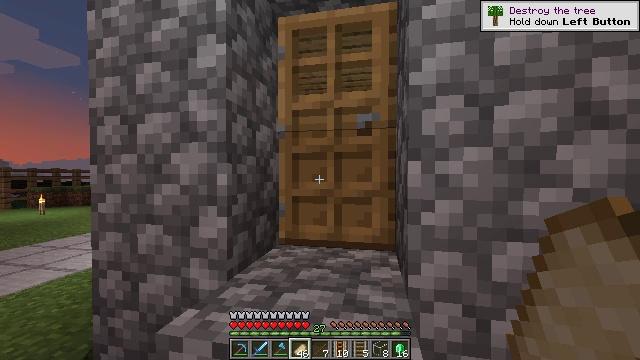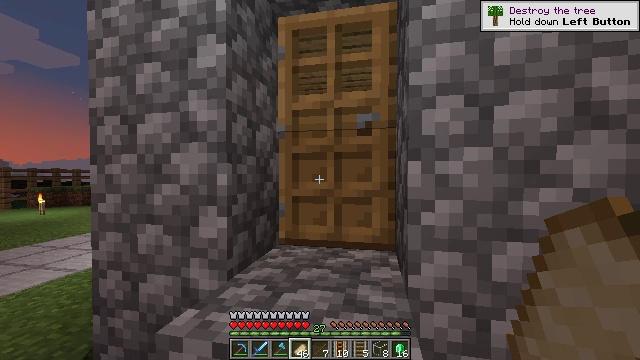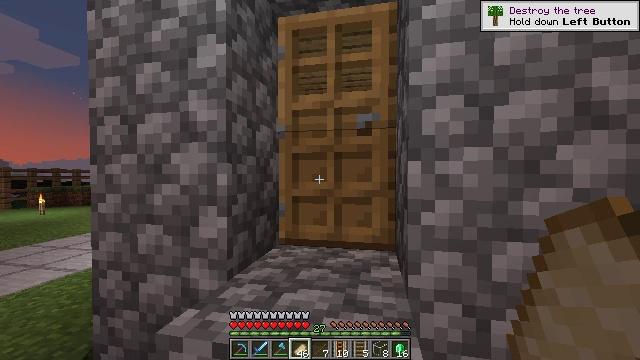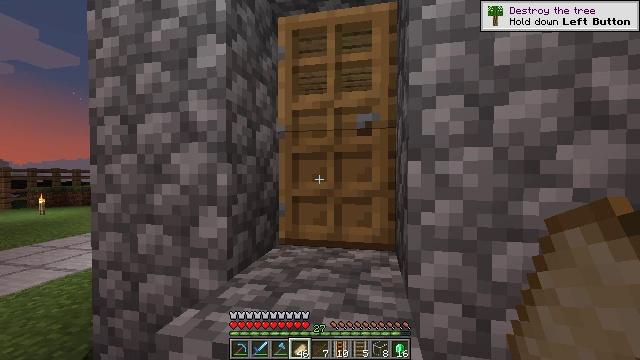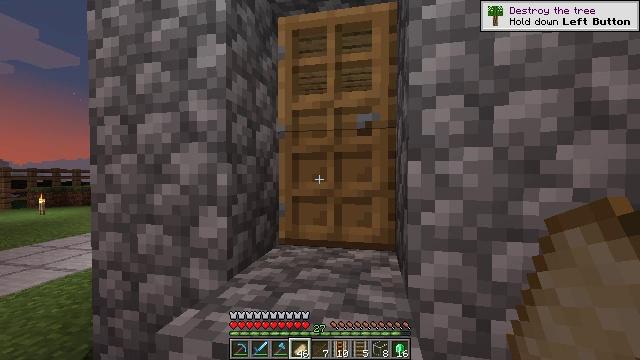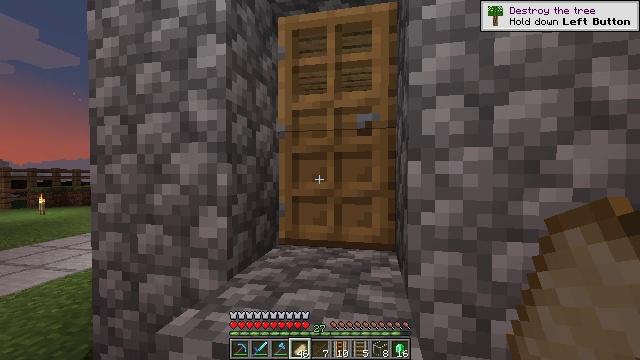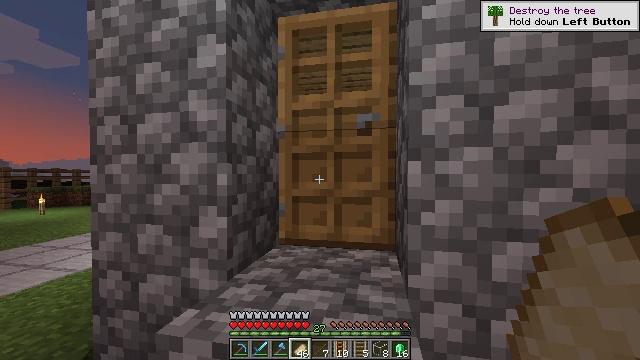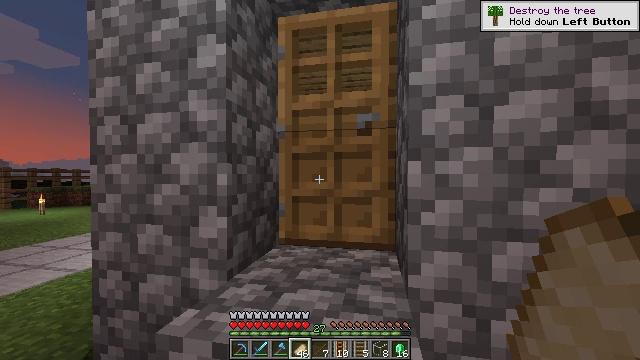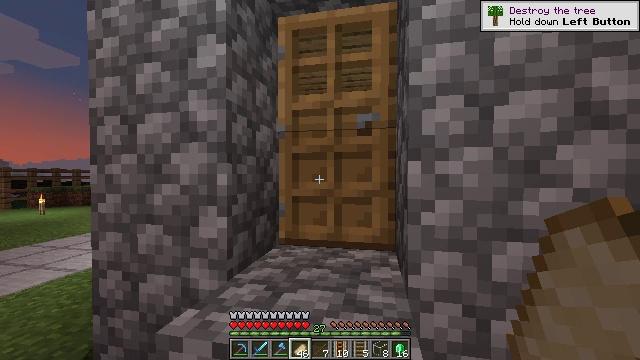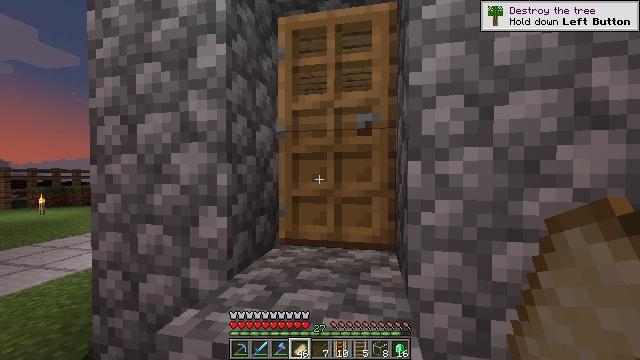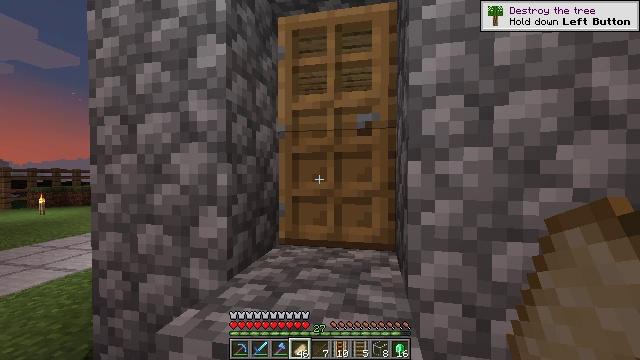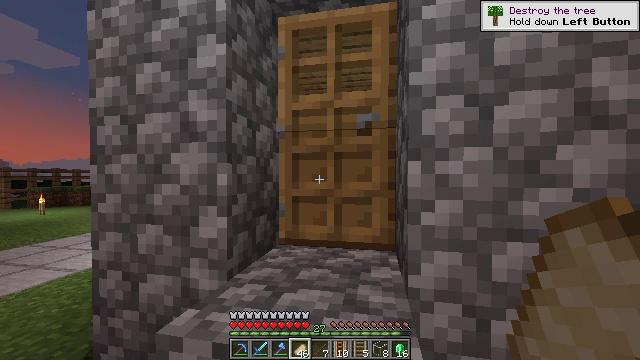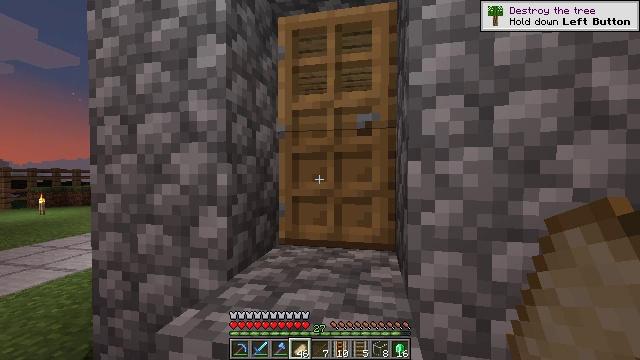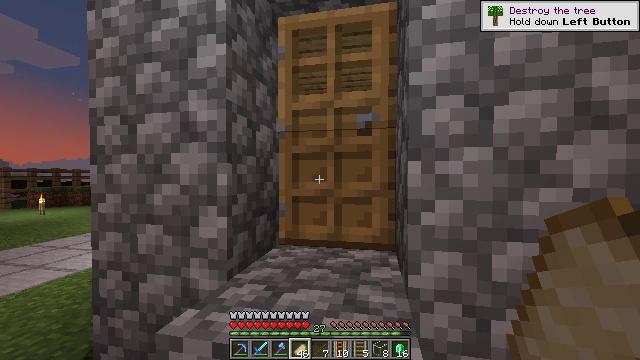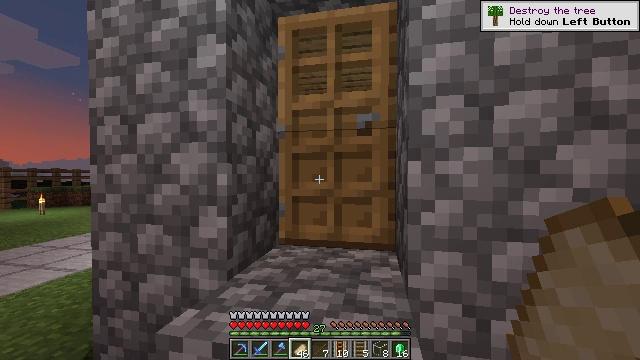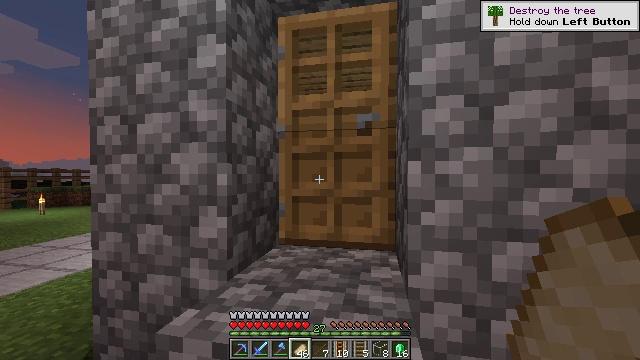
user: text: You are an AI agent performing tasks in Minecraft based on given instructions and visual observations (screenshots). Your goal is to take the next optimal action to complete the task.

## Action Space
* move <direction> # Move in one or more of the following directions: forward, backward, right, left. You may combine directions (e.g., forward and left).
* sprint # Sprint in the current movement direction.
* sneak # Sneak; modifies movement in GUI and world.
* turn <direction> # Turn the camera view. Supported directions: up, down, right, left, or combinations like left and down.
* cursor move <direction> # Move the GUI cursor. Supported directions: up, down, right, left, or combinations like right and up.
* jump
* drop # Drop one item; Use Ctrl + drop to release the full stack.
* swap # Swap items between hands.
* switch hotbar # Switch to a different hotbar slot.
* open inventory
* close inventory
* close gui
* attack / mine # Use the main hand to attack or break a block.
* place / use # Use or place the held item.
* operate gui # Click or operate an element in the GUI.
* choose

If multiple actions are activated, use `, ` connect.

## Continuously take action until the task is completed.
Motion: motion action
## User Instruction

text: Craft a green dye.
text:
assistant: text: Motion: no_op
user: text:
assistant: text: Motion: no_op
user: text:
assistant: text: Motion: no_op
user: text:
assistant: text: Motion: no_op
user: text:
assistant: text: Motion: no_op
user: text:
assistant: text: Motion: no_op
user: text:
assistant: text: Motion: no_op
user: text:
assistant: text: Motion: no_op
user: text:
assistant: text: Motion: no_op
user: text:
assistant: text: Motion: no_op
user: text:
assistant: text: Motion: no_op
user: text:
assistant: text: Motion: no_op
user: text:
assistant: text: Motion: no_op
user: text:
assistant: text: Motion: no_op
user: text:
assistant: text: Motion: no_op
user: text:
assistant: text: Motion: no_op
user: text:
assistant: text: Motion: no_op
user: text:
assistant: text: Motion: no_op
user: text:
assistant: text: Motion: no_op
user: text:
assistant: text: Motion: no_op
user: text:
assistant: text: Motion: no_op
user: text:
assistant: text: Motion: no_op
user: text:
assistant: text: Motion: no_op
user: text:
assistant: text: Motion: no_op
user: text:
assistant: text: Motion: no_op
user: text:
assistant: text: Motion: no_op
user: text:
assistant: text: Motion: no_op
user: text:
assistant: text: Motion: no_op
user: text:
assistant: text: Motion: no_op
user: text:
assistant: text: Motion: no_op